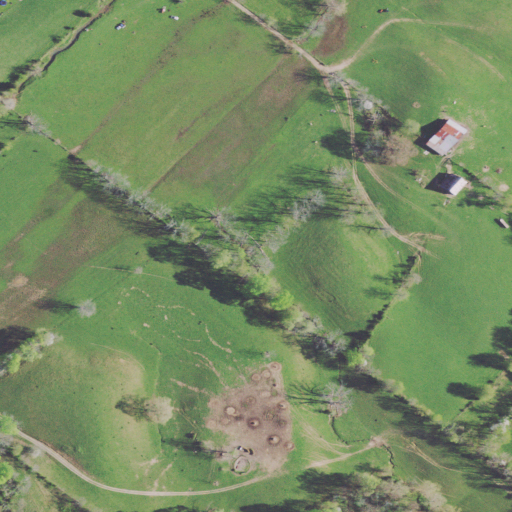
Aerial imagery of valley in Tennessee named Spears Hollow containing pasture, mixed forest, deciduous forest, open development, and low intensity development